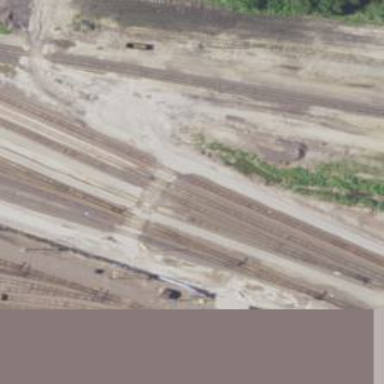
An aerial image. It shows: Level crossing along the railway.